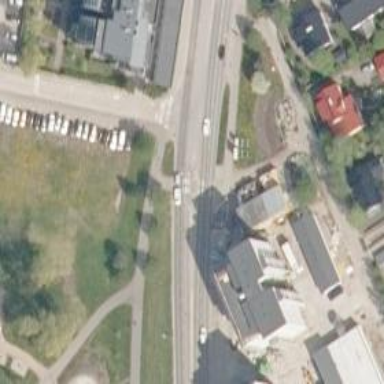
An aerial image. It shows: Uncontrolled crossing with central island on the road.